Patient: sex F, age 39
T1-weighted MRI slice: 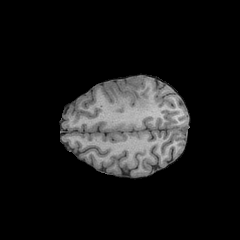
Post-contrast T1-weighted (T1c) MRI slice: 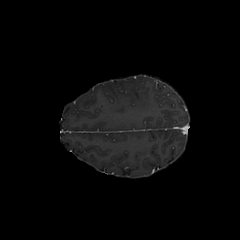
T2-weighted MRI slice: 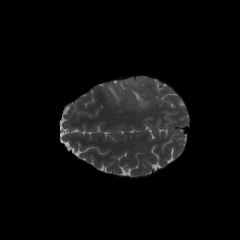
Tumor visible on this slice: yes
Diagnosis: Astrocytoma, IDH-mutant
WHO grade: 2